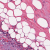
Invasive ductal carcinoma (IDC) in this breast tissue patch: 0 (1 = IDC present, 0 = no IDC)